Field crop: maize
Growth stage: 2
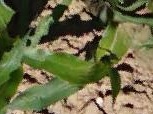
Species: maize